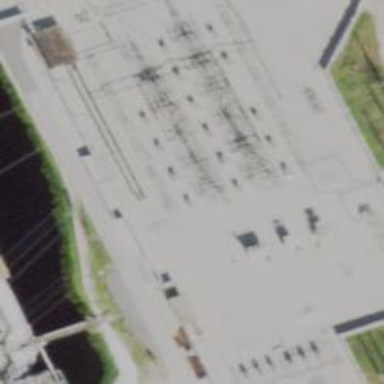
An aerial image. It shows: Lattice structure tower used for power transmission.